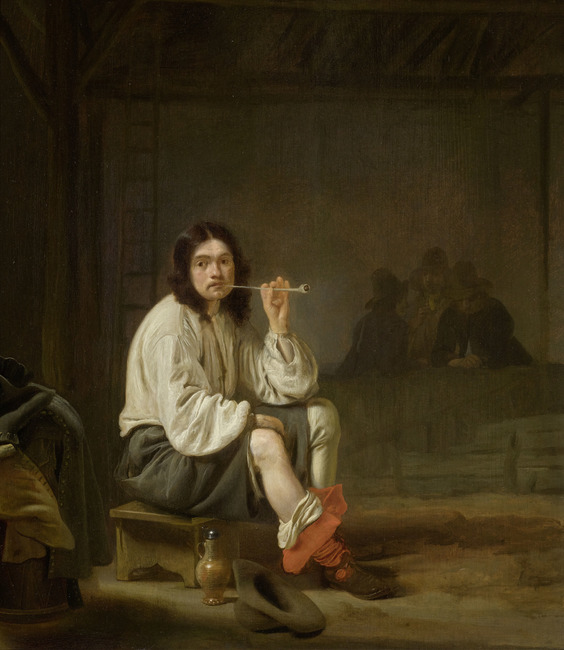
Title: Smoking man in an interior
Artist: Simon Kick
Earliest date: 1640
Latest date: 1652
Genre: painting
Iconography: Tobacco
Keywords: genre, interior view, one human figure, full-length portrait, facing front, sitting, man, long hair (men's hairstyle), hat, smoking (activity), pipe, ewer (vessel), stool (seat), stoneware